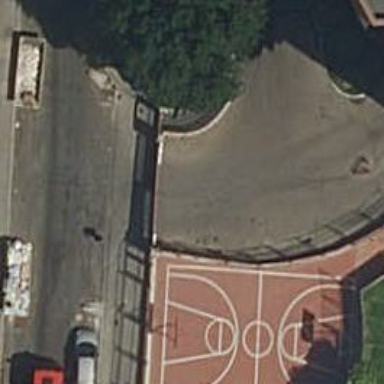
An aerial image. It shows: Entrance with barrier.